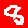
Digit: 8